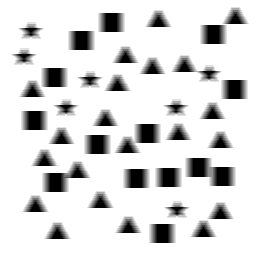
Squares: 14
Triangles: 21
Stars: 7
Total shapes: 42